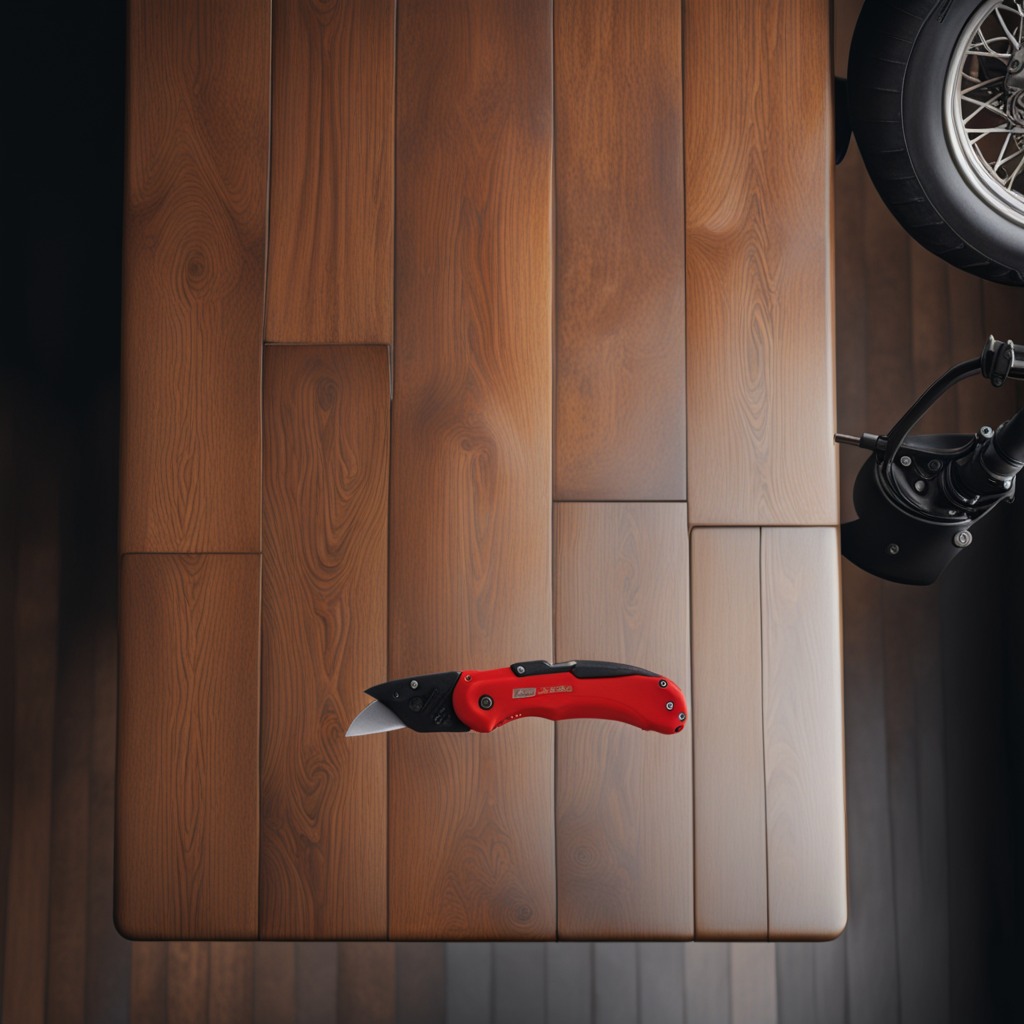
A utility knife lies on an oil-spilled wooden table in a vintage motorcycle garage.